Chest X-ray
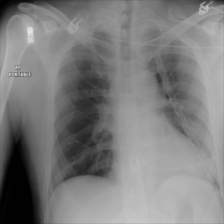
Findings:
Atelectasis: negative
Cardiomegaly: negative
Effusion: positive
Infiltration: negative
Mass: negative
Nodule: negative
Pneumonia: negative
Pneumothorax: negative
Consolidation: negative
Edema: negative
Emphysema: negative
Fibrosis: negative
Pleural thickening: positive
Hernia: negative